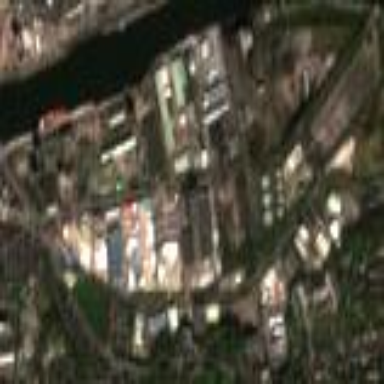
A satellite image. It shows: Industrial area.